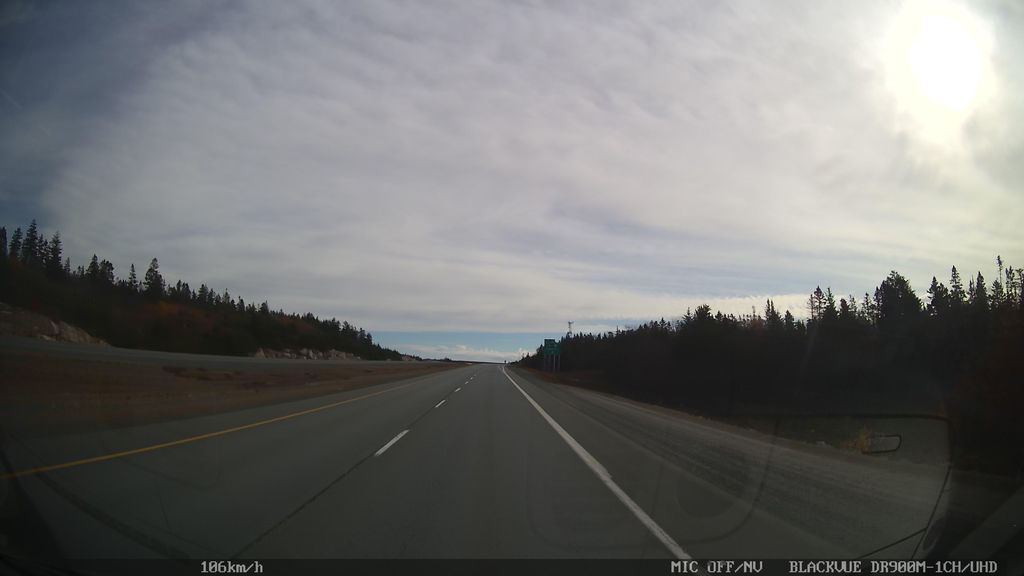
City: halifax